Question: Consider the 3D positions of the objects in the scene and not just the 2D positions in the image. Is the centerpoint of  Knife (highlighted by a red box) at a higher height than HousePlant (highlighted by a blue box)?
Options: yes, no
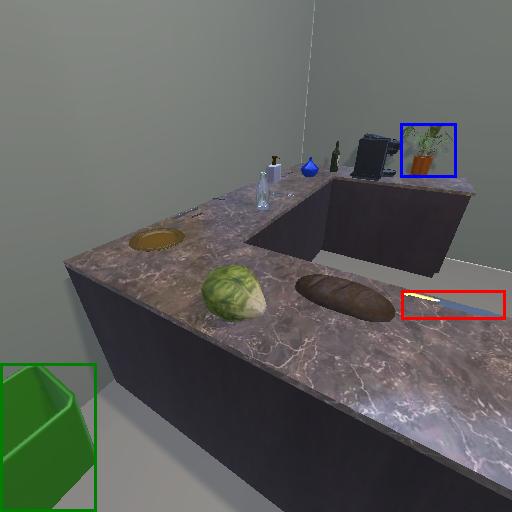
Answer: yes